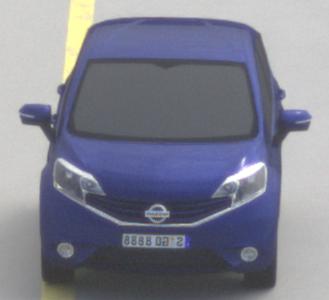
Make: Nissan
Model: Note 1.2
Detailed model: Note (E12) (10/13 - 12/16)
Model produced from: 2013/10
Model produced until: 2015/09
Doors: 5
Color: blue
Road condition: dry road
Daytime: midday
Contrast: medium contrast